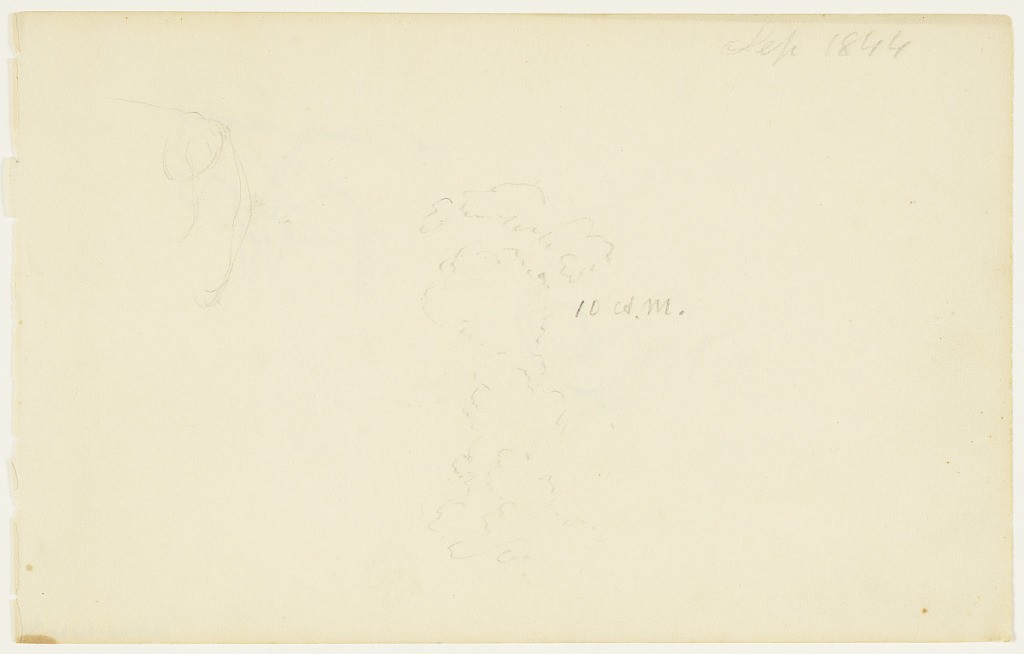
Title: Cloud Sketch
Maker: Frederic Edwin Church, American, 1826–1900
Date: September 1844
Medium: Graphite on white wove paper; verso: graphite
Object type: Drawing
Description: Mixed sketches showing the towering column of a billowing cumulus cloud at center, and, at left, an incomplete sketch of a cow's hind quarters.

Verso: Sketches of horses, showing, at left, a close view of a horse's snout, viewed in profile, and at upper right, two unfinished horses that stand beside one another.